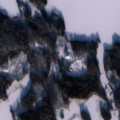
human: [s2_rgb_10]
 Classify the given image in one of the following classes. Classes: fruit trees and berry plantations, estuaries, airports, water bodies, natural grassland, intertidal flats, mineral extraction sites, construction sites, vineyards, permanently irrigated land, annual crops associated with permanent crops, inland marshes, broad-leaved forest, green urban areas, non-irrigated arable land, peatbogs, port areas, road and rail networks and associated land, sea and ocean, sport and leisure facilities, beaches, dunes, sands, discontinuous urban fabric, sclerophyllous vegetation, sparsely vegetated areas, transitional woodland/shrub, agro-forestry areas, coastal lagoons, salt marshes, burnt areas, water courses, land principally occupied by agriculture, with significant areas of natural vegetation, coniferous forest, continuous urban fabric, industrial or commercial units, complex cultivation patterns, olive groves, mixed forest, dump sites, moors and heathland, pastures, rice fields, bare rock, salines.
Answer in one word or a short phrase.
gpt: coniferous forest, mixed forest, peatbogs, water bodies